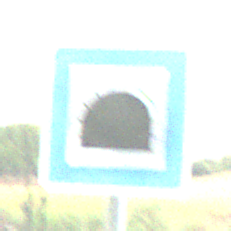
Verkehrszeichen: Tunnel
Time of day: MorningAfternoon
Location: Outdoor (Nature)
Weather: PartlyCloudy
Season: NotSpecified
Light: Natural